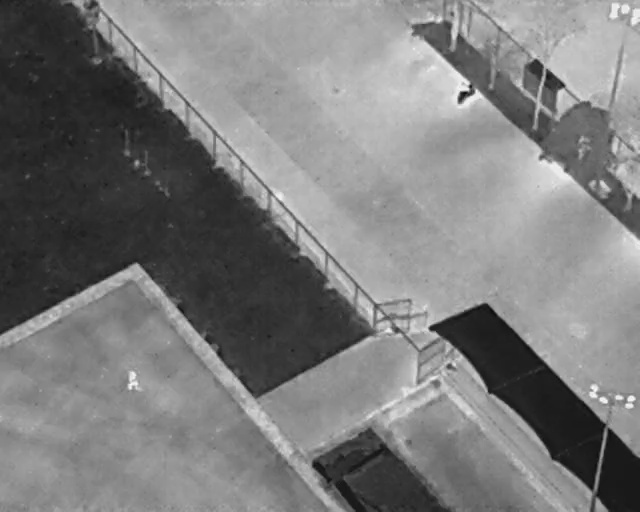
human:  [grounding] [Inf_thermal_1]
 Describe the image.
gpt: In the satellite image, there is  <ref>1 medium person </ref> <box>[[18, 72, 22, 75, 2]]</box> located at bottom left,  <ref>1 medium bicycle </ref> <box>[[70, 16, 75, 19, 46]]</box> located at top right,  <ref>2 medium person </ref> <box>[[94, 0, 97, 3, 2], [97, 2, 100, 4, 2]]</box> located at top right,  <ref>1 small person </ref> <box>[[96, 0, 98, 2, 2]]</box> located at top right.